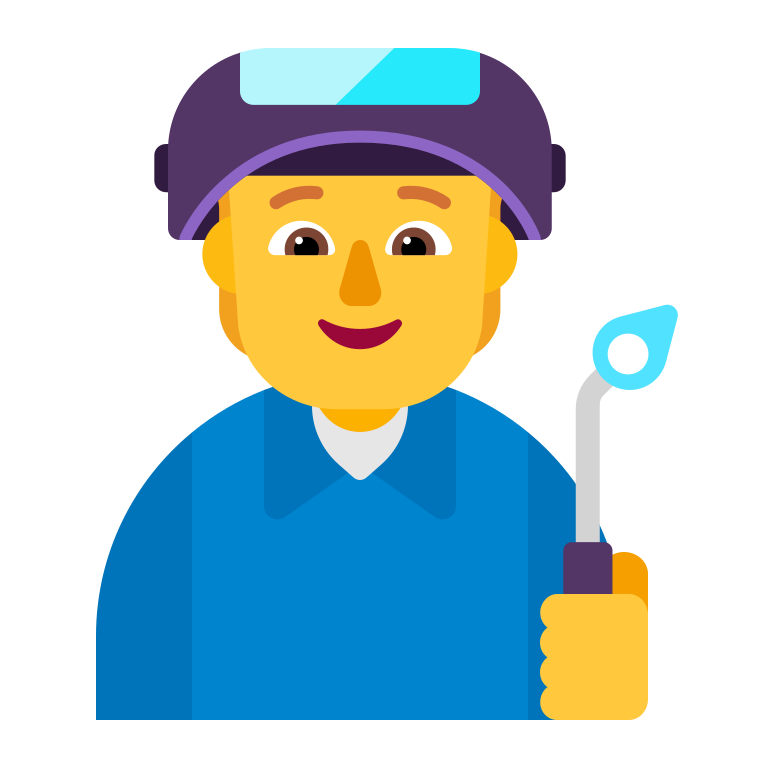
factory worker flat default